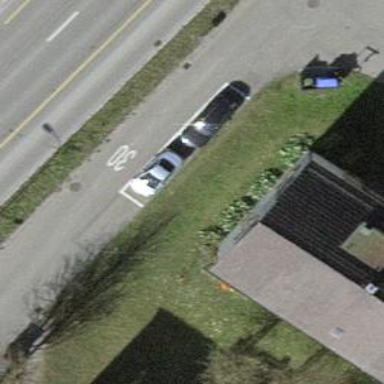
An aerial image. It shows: Asphalt parking space.